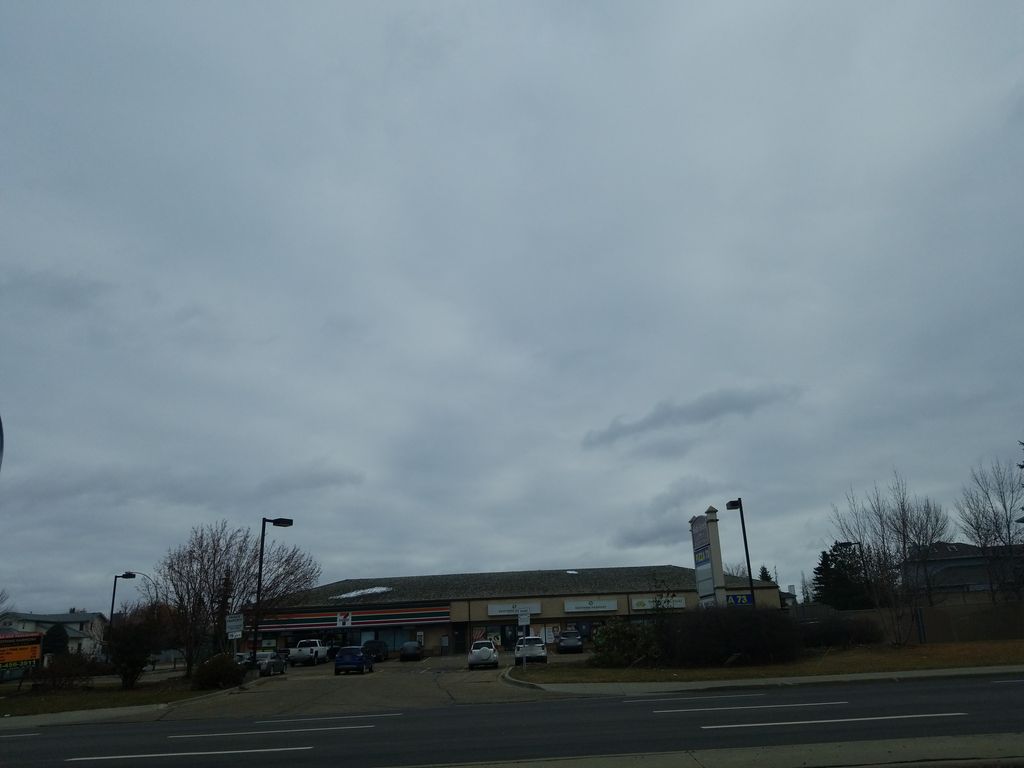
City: edmonton